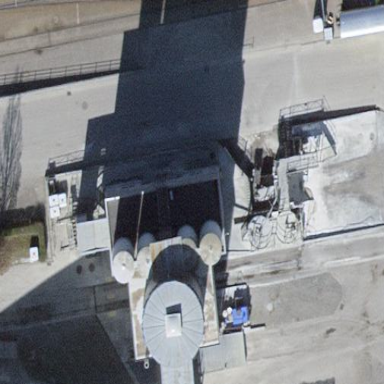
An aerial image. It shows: Industrial building.